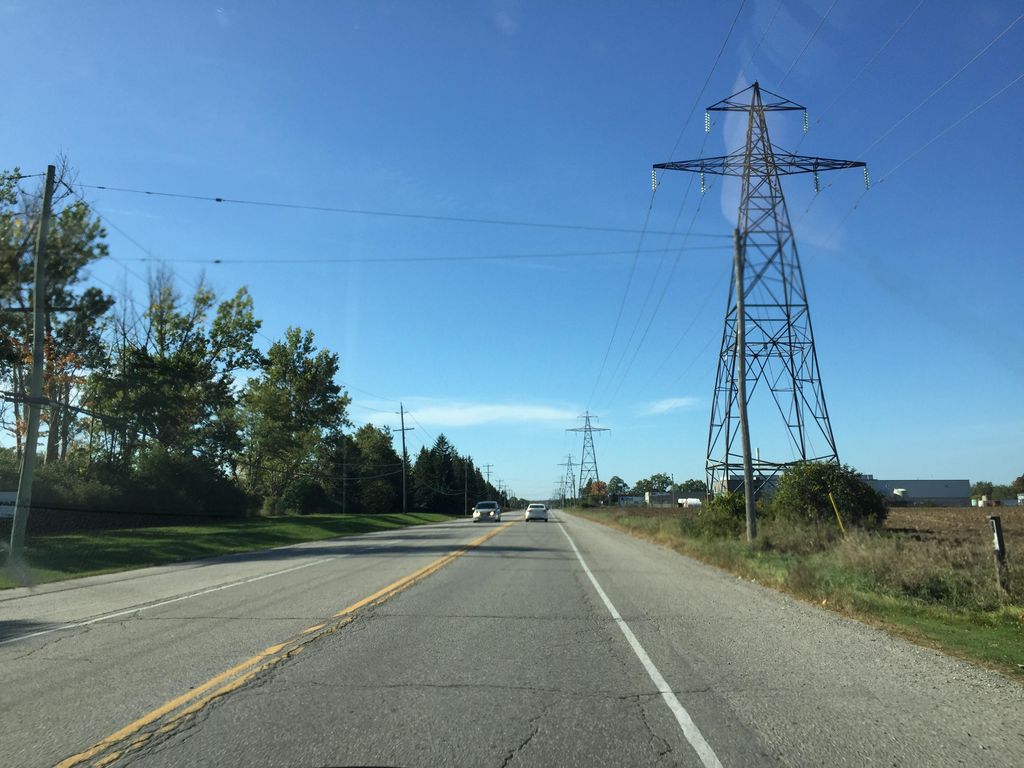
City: kitchener-waterloo